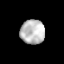
Tissue: lung
Cell type: T cells
Senescence score: 0.2255
Nuclear area (px): 581
Mean DAPI intensity: 189.227